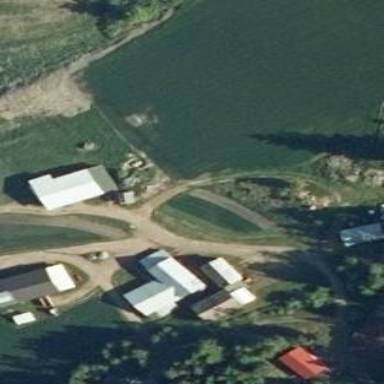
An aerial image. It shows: Farm.